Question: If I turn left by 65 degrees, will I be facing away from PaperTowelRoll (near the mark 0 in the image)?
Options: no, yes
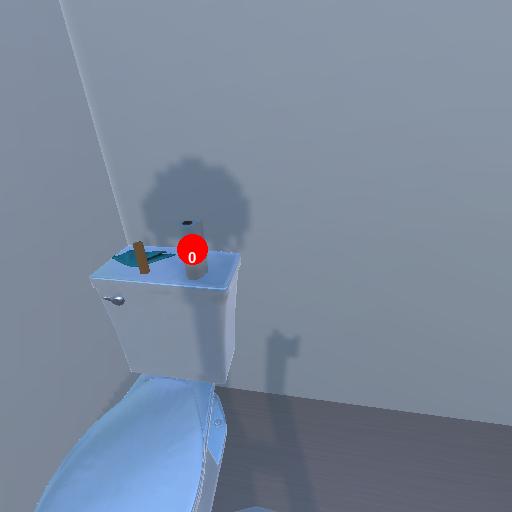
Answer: no